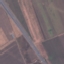
Label: Highway